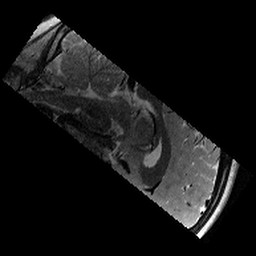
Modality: T2w
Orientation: sagittal
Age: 11
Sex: male
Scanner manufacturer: siemens
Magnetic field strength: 3 T
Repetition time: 9.23 s
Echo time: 0.067 s